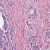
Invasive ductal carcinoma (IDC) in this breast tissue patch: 1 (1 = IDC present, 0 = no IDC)